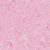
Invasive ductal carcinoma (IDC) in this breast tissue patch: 0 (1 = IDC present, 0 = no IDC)